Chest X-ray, PA view. Patient: 34 years old, sex F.
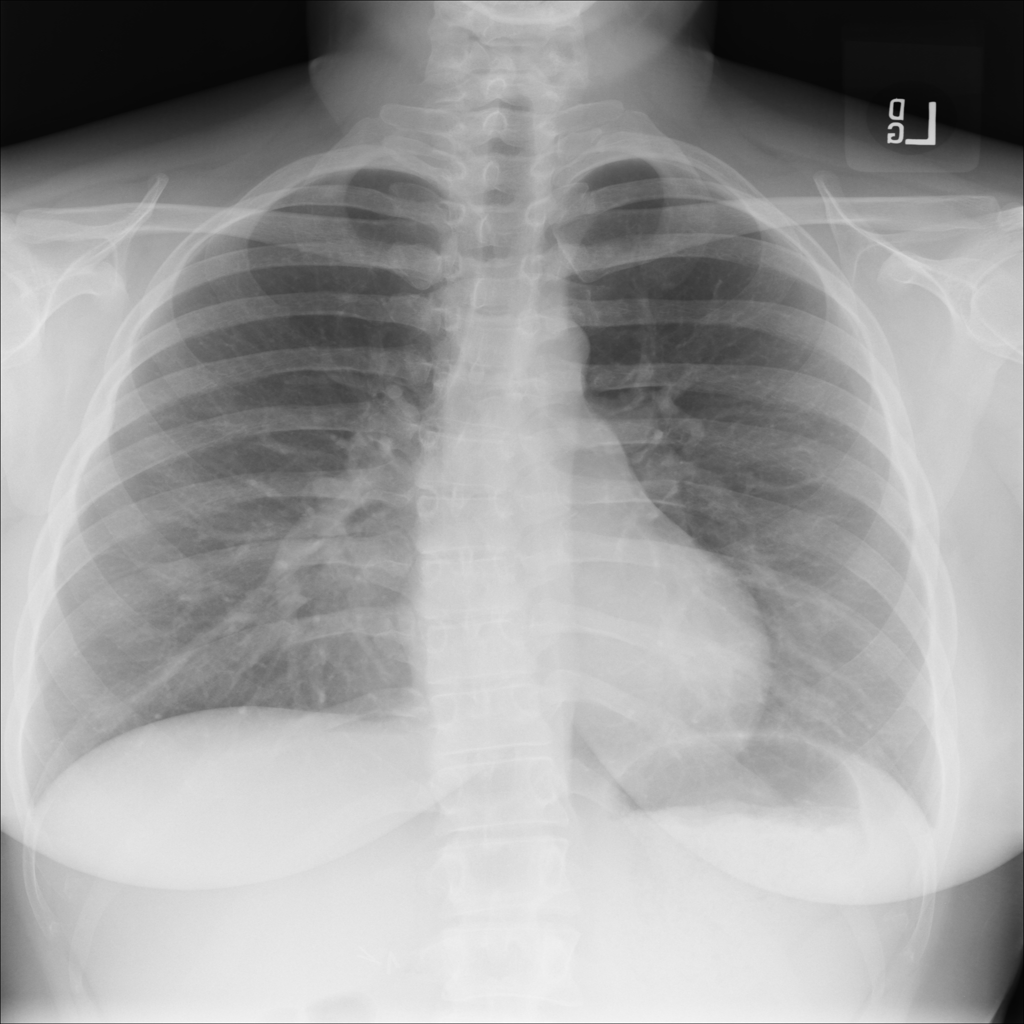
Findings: No Finding